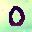
Label: 0